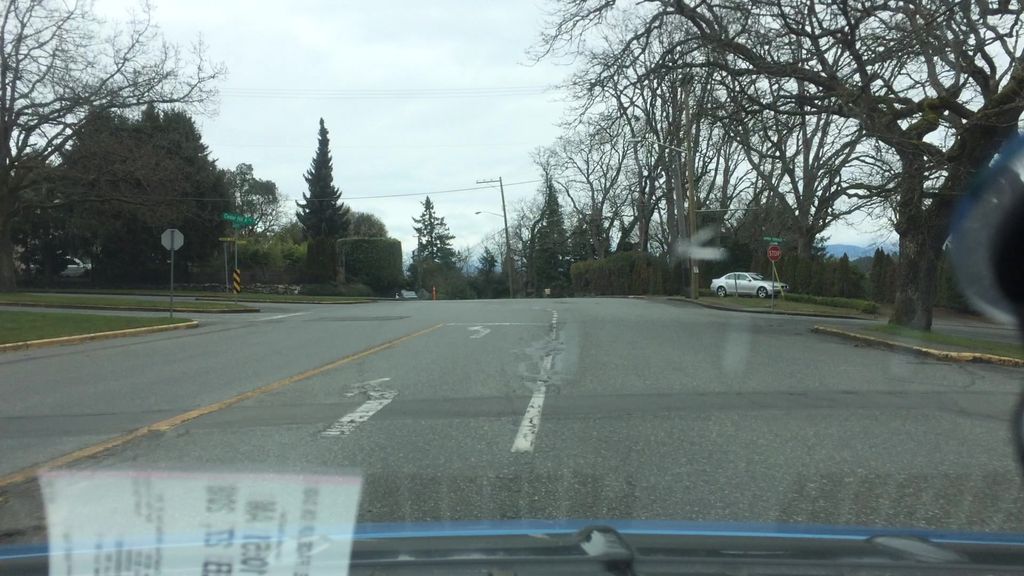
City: victoria